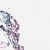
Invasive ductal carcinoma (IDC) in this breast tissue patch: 0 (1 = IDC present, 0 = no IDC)